Field crop: tomato
Growth stage: 1
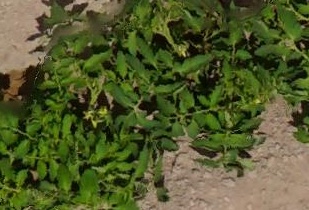
Species: tomato